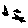
Label: star